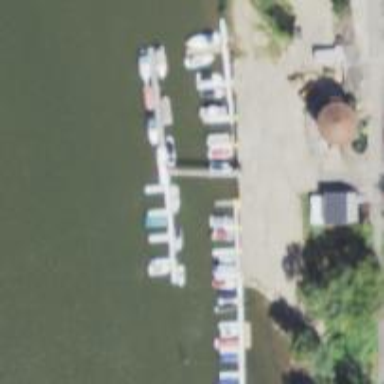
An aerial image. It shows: Pier with mooring facilities.